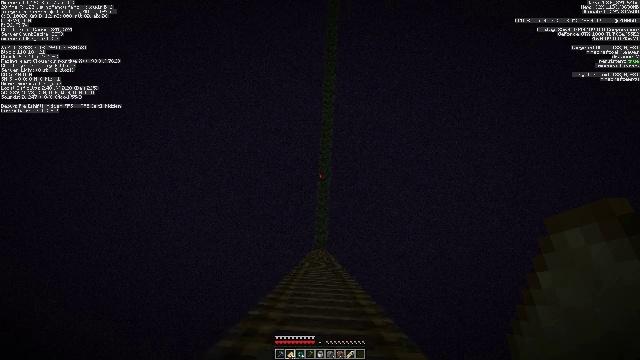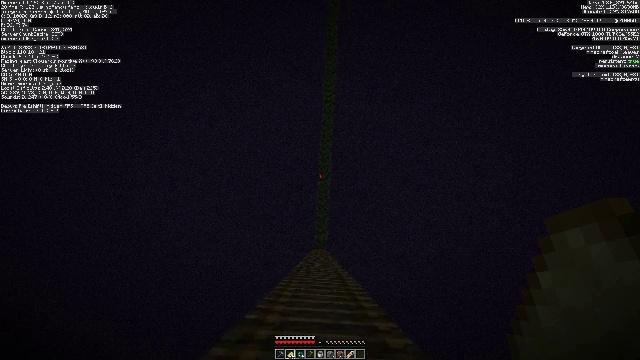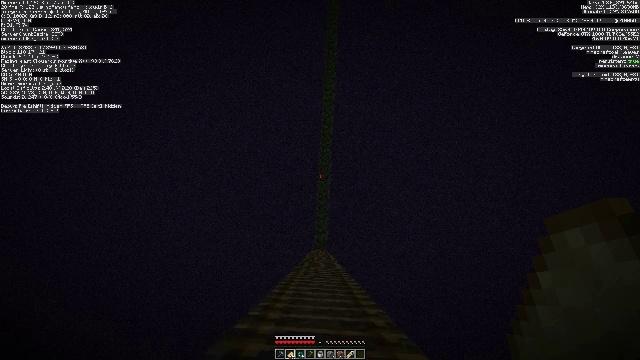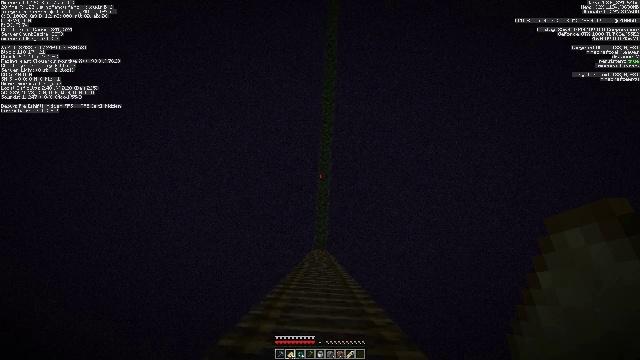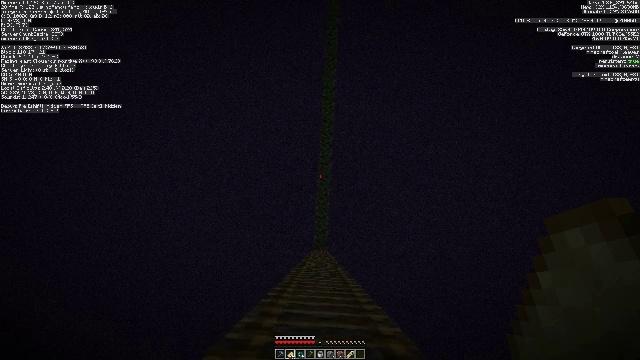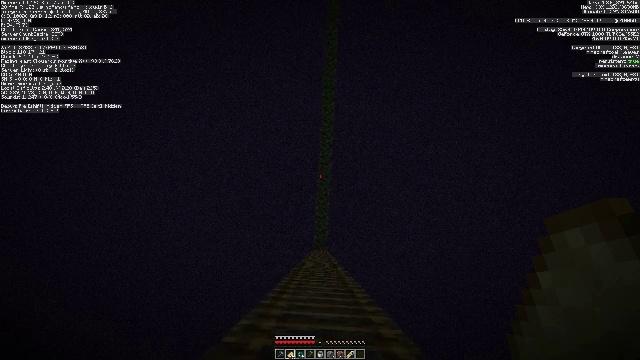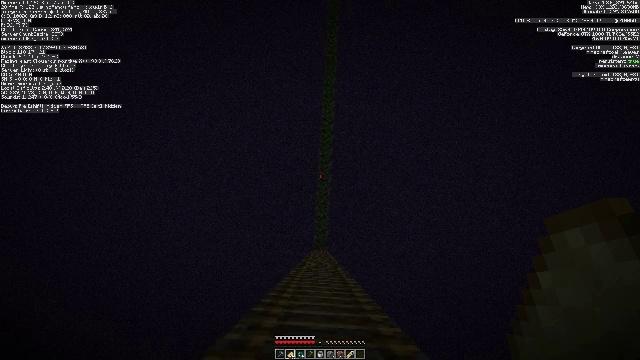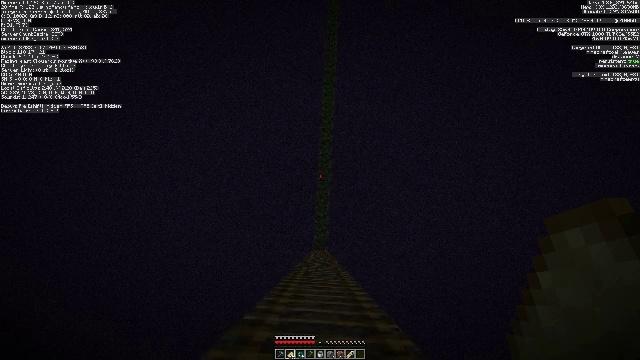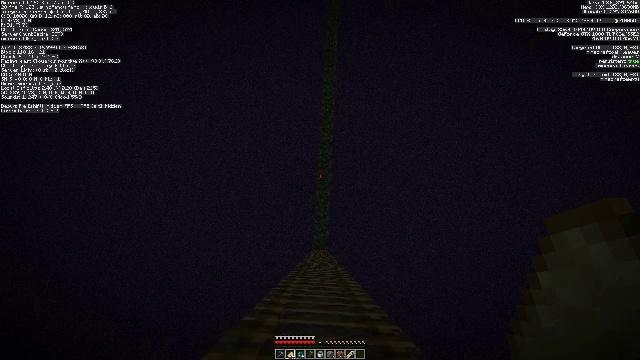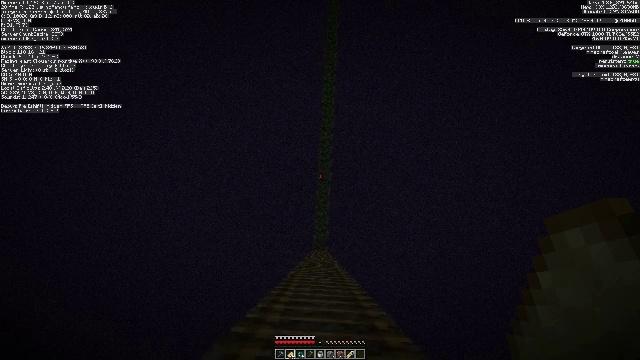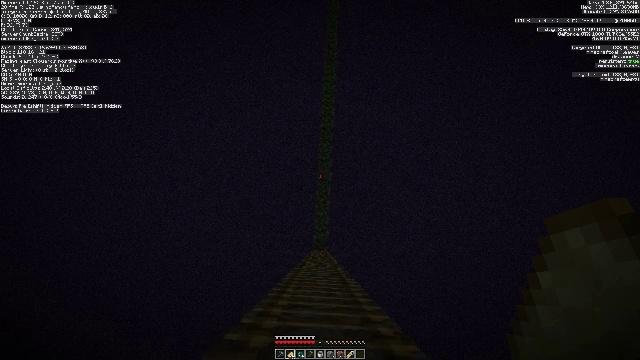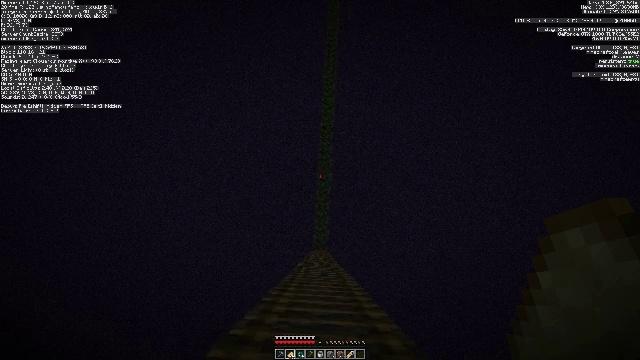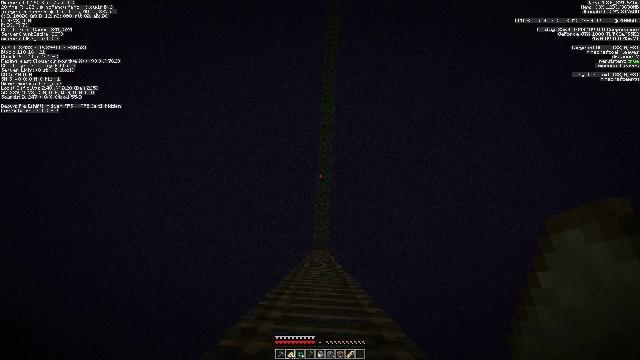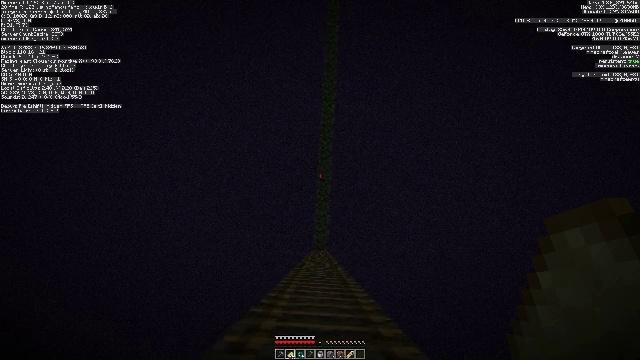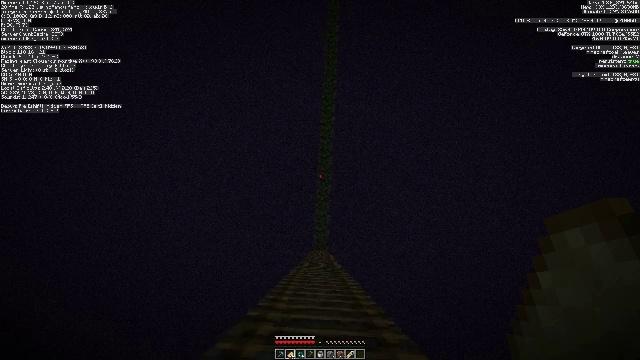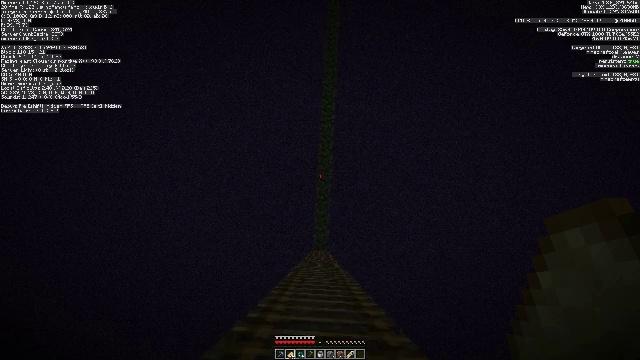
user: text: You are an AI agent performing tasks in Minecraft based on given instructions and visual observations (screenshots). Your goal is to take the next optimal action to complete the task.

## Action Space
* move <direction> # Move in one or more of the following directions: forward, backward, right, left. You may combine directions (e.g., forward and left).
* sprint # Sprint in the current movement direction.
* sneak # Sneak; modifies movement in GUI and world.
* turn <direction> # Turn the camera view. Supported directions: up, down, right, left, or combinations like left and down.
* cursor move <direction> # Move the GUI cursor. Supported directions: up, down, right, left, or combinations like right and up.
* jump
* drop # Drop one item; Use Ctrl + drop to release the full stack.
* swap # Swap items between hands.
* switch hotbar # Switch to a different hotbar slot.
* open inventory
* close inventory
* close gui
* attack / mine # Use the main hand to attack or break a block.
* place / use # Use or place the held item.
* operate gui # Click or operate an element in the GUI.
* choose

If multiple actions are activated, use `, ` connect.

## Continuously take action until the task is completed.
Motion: motion action
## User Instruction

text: Mine the white carpet.
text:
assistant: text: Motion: no_op
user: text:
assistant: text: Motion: no_op
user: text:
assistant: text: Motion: no_op
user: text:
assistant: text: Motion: no_op
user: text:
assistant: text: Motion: no_op
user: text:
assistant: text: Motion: no_op
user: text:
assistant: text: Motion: no_op
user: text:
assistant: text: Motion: no_op
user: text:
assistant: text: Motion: no_op
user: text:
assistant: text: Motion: no_op
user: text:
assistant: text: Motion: no_op
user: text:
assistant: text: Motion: no_op
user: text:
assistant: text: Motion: no_op
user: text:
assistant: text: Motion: no_op
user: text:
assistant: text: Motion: no_op
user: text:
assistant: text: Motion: no_op
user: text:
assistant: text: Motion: no_op
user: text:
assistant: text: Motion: no_op
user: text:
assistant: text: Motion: no_op
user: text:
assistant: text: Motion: no_op
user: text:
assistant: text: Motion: no_op
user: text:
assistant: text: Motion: no_op
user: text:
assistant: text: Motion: no_op
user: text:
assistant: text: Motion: no_op
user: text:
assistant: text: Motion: no_op
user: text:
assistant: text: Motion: no_op
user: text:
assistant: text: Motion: no_op
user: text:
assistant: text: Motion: no_op
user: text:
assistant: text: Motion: no_op
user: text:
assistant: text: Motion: no_op